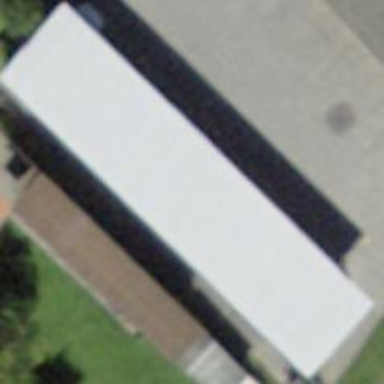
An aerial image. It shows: View of roof of building.